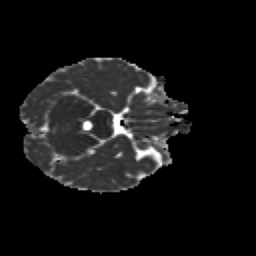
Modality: MD
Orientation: axial
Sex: female
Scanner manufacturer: siemens
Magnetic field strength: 3 T
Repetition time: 5 s
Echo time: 0.071 s